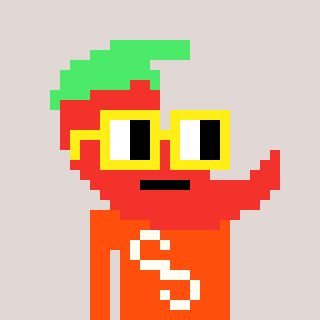
a pixel art character with square yellow glasses, a chilli-shaped head and a orange-colored body on a warm background